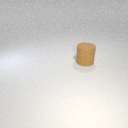
large brown rubber cylinder